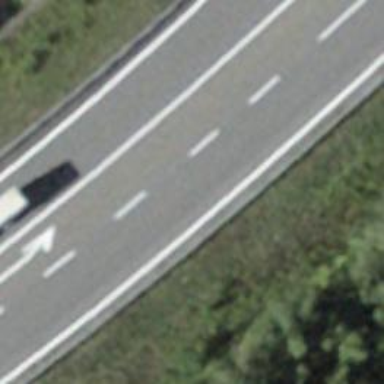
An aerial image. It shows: Primary road with asphalt surface.